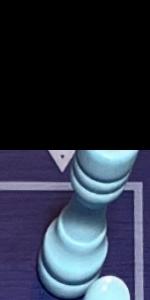
Label: Rook_White